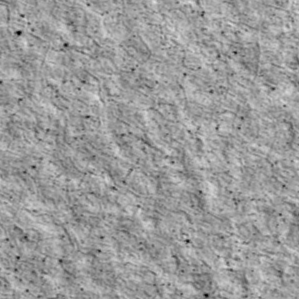
Label: non_frost